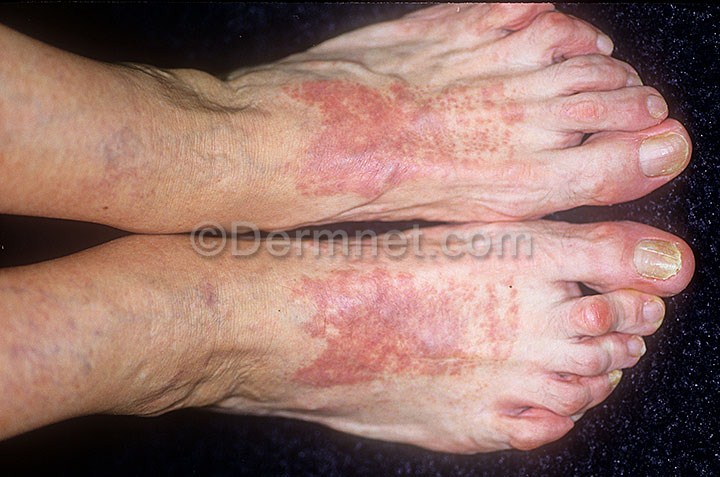
Disease: Poison Ivy Photos and other Contact Dermatitis